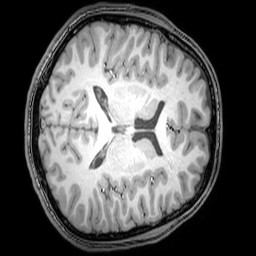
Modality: T1w
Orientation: axial
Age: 25
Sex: male
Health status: healthy
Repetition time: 0.081 s
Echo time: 0.037 s